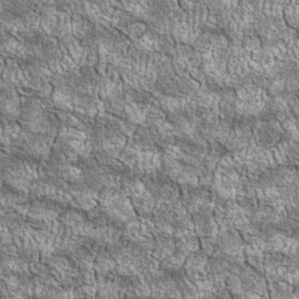
Label: non_frost